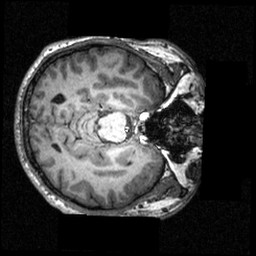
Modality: T1w
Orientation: axial
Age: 20
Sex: male
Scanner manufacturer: siemens
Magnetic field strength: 3.951 T
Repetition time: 1.5 s
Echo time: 0.00335 s